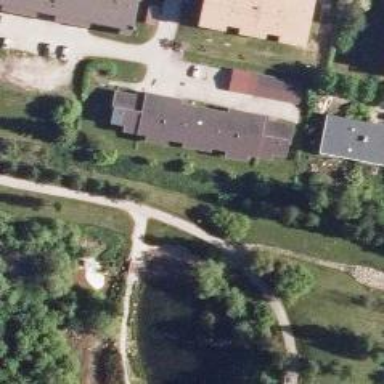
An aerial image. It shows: Path.